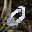
Label: 0